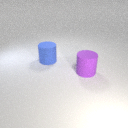
large blue rubber cylinder to the left of large purple rubber cylinder